Question: considering the following instruction:
'''
for(int i = 0; i < 3; i++)
fork();
'''
I try to figure out the number of created process and the steps of graph creation.
so the code above is equivalent than:
'''
fork();
fork();
fork();
'''
The official answer to this problem is illustrated with this graph:

I am not able to visualize how this graph is created.
This is how I would have drawn the graph.
1. so, the first fork will create a child copy (p2) of the parent process (p1). We have 2 process.
2. the second fork, will duplicate p1 and p2 parents, by creating child process (p3 and p4).
3. The third fork, will duplicate p1, p2, p3 and p4, by creating child process (p5, p6, p7, p8)
How can I obtain the same graph as my teacher?
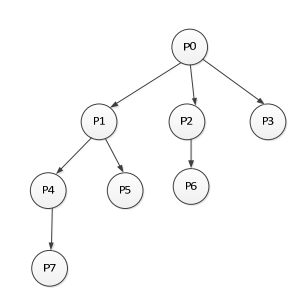
Answer: If you want a graph similar to the official answer, try to stop thinking about how things run concurrently and instead concentrate on the generations of processes (parents, children, grandchildren and so on).
At the start, there is one process 'p0', with three forks to go. When doing those three forks, it creates 'p1' with two forks to go, 'p2' with one fork to go and 'p3' with no forks left. Then 'p0' exits (only 'p1', 'p2' and 'p3' remain).
We can toss away 'p3' since it has no forks left, leaving just 'p1' and 'p2').
Process 'p1' then executes its second fork producing 'p4' with one fork left, then executes the third fork making 'p5' with no forks left. 'p1' is now done and exits ('p2', 'p4' and 'p5' remain).
Similar to 'p3', 'p5' can be tossed because it has no forks left. This leaves 'p2' and 'p4'.
Similarly, 'p2' had one fork left so it creates 'p6' with no forks left. Then both 'p2' and 'p6' exit due to having no forks left, leaving 'p4'.
Process 'p4' had one fork left so it creates 'p7' with no forks, and they both then exit.
By drawing the chart with the depth based on parentage rather than when processes are started (although the starting time controls where the process exists horizontally at a specific depth, eg, see 'p1', 'p2' and 'p3'), your diagram should match the one given.
So think of it this way:
'''
Sequence within generation -------->
G
e ______p00______
n / | e p01 p02 p03
r / \ |
a p04 p05 p06
t |
i p07
o
n
|
V
'''
---
Keep in mind that starting time as defined here is when the process comes into existence - the order in which processes do also depends on the vagaries of scheduling.